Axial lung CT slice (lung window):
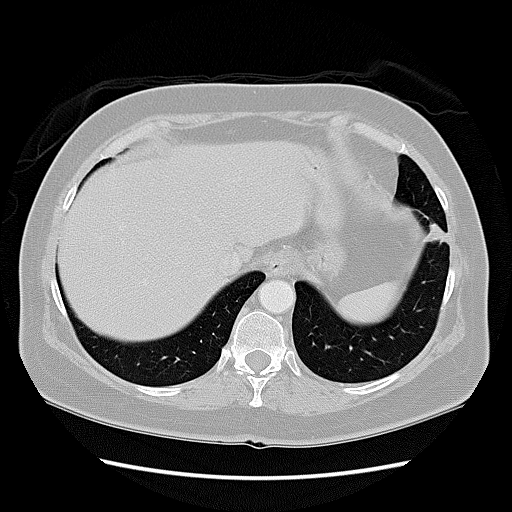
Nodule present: yes
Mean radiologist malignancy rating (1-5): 4.25